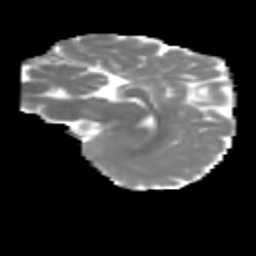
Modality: MD
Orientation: sagittal
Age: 7
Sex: female
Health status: healthy